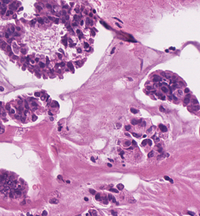
Tumor epithelial tissue: yes
Tumor-associated stroma tissue: yes
Normal tissue: no